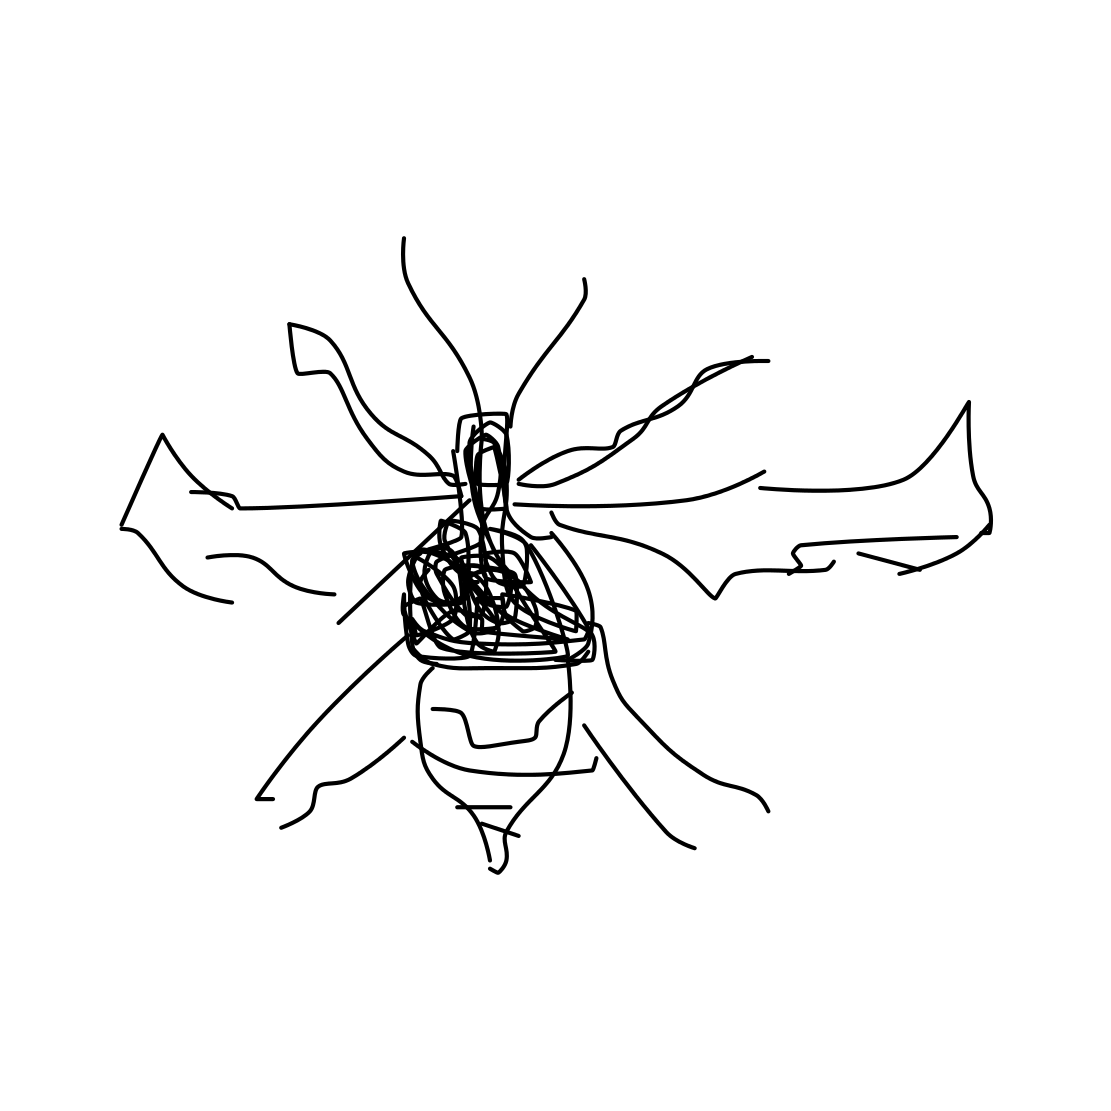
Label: bee